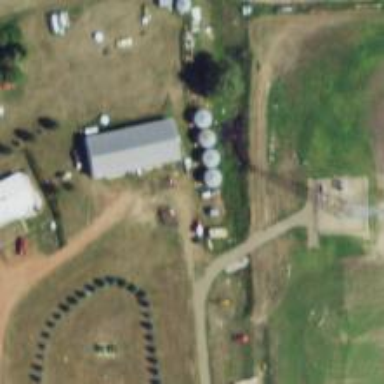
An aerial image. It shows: Silo.